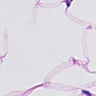
Metastatic tissue present: no